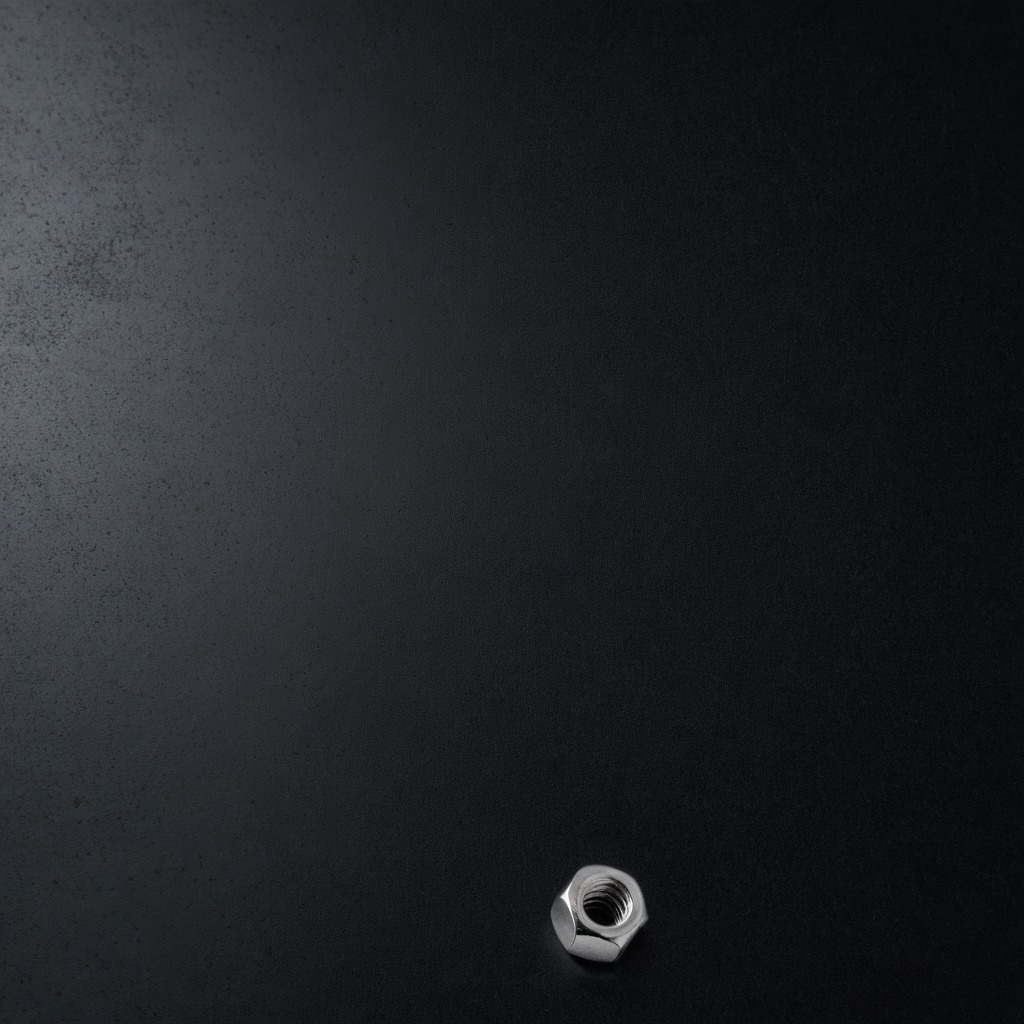
A metal nut is lying on a clean granite tabletop inside a workshop at night.